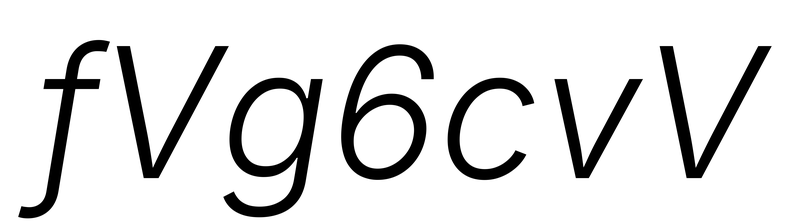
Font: Inter-Italic_Light_Italic